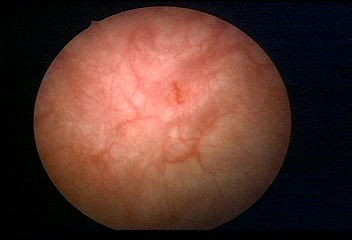
Modality: WLC
Class: Normal mucosa
Bladder cancer association: No